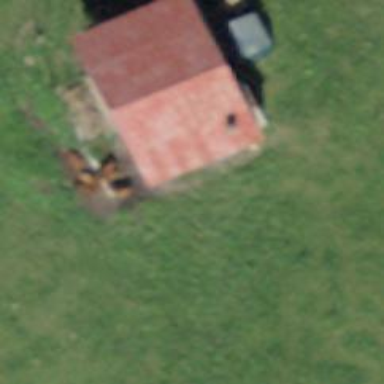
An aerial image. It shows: Rural barn.